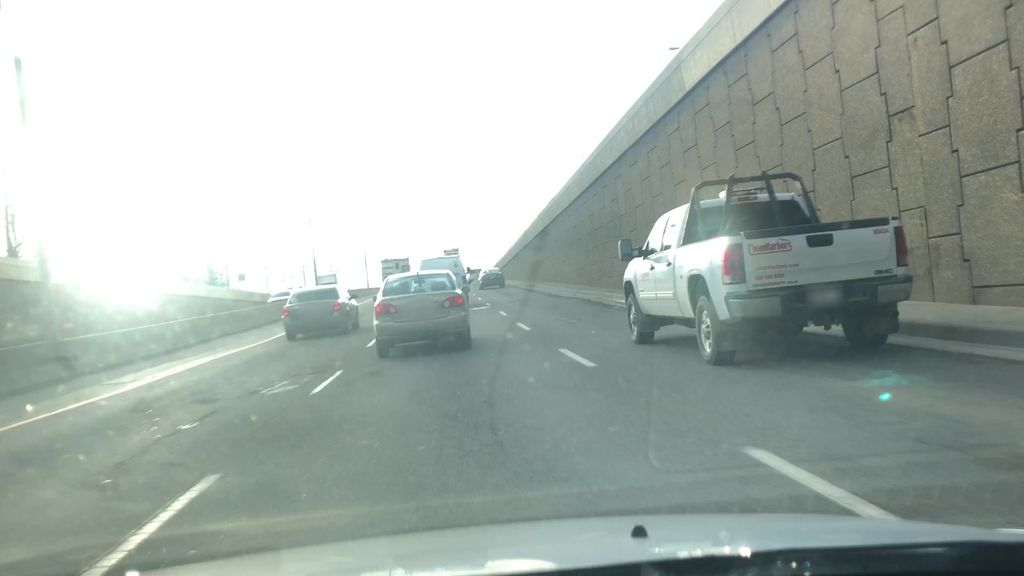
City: edmonton